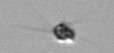
Label: Calciopappus